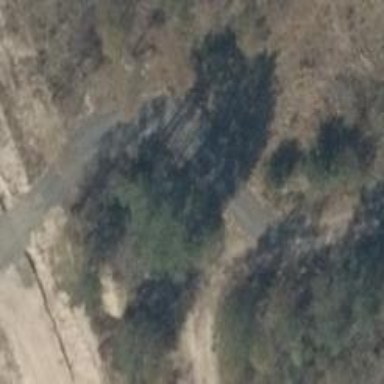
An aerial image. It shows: Gravel track with grade2 quality.